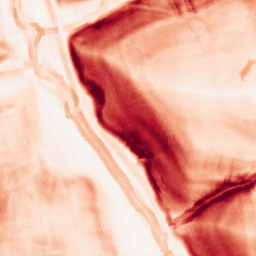
Category: morphological
Decomposition family: morphological_gradient
Decomposition parameters: size: 7
shape: square
Upsampling method: sinc_hamming
Upsampling parameters: scale: 2
kernel_size: 8
Upsampling scale: 2